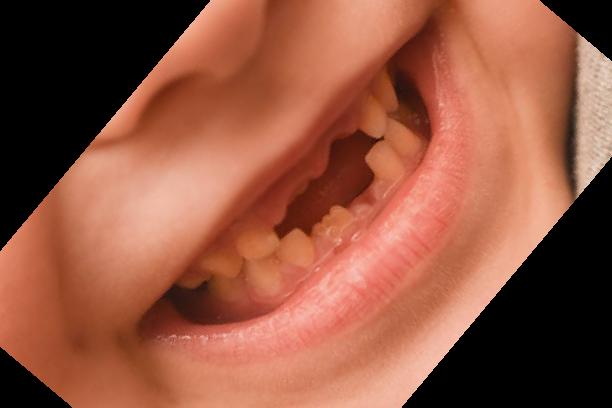
Condition: hypodontia